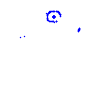
Particle: proton